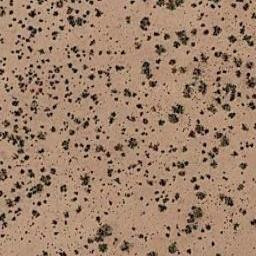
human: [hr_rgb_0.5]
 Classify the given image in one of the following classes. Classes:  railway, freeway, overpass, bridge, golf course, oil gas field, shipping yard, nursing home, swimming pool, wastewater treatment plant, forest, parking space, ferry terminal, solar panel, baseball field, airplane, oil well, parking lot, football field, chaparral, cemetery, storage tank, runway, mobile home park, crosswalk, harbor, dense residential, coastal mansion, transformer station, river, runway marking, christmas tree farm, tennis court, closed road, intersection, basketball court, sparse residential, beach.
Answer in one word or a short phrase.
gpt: chaparral